Question: I"m using <URL> to try and implement webpages inside my windows form application.
I've used the the awesomium .NET samples but I just don't get the my tab with my homeurl.
When I run my project the status bar is floating inside my form and nothing else happens.
Anyone know where I can get a tut on how to do this or know what could be the problem?
'''
public Laboratory() {
WebCoreConfig webConfig = new WebCoreConfig() {
SaveCacheAndCookies = true,
HomeURL = "http://www.google.com",
LogLevel = LogLevel.Verbose
};
// Using our executable as a child rendering process, is not
// available when debugging in VS.
if (!Process.GetCurrentProcess().ProcessName.EndsWith("vshost")) {
// We demonstrate using our own executable as child rendering process.
// Also see the entry point (Main function) in Program.cs.
webConfig.ChildProcessPath = WebCoreConfig.CHILD_PROCESS_SELF;
}
WebCore.Initialize(webConfig);
InitializeComponent();
}
#region methodes
#region OpenTab
internal WebDocument OpenTab(string url = null, string title = null) {
WebDocument doc = String.IsNullOrEmpty(url) ? new WebDocument() :
String.IsNullOrEmpty(title) ? new WebDocument(url) : new WebDocument(url, title);
doc.Show(dockPanel);
return doc;
}
#endregion
protected override void OnLoad(EventArgs e) {
base.OnLoad(e);
this.OpenTab();
}
'''

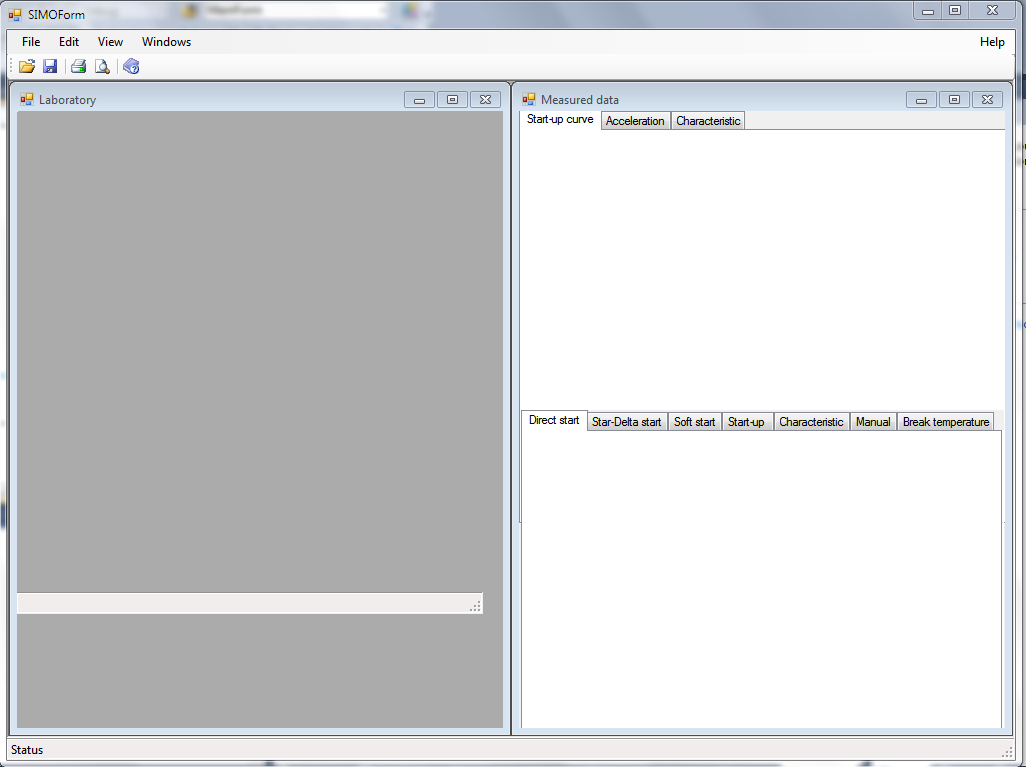
Answer: I've redone the left panel completely and used the other example that was with the download, that works like a charm. It's very basic but that'll do for now.